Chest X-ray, AP view. Patient: 56 years old, sex F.
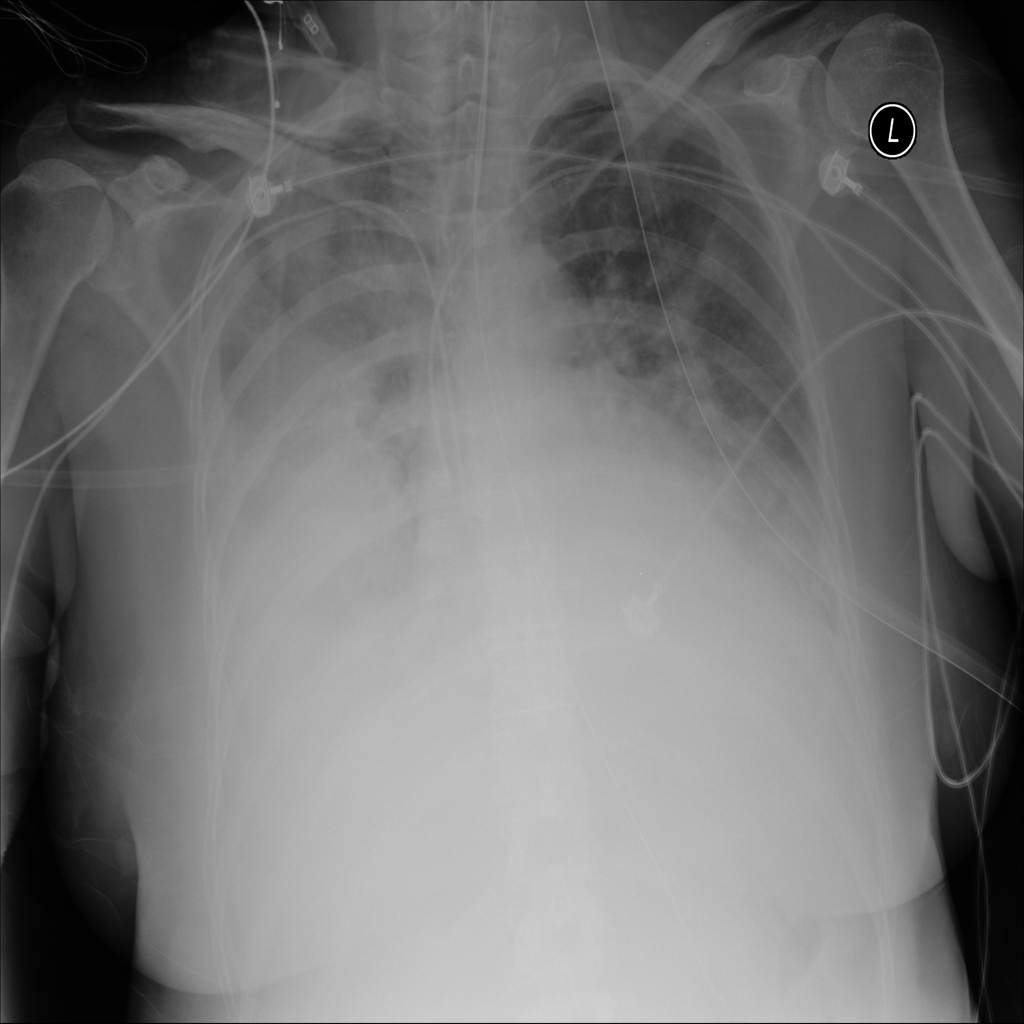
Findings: Mass